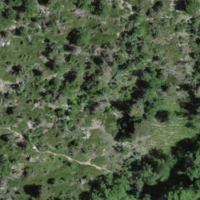
EUNIS habitat code: 43
Species observed at this site:
Thaumetopoea pityocampa
Cosmorhoe ocellata
Lasiocampa quercus
Euplagia quadripunctaria
Calamia tridens
Craniophora ligustri
Idaea aversata
Alcis repandata
Agrotis ipsilon
Calophasia lunula